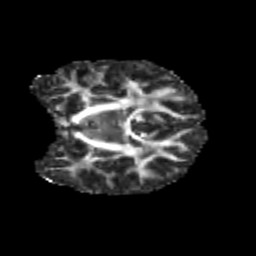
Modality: FA
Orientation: coronal
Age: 11
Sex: male
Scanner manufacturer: siemens
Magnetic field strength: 3 T
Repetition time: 3.8 s
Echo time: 0.07 s